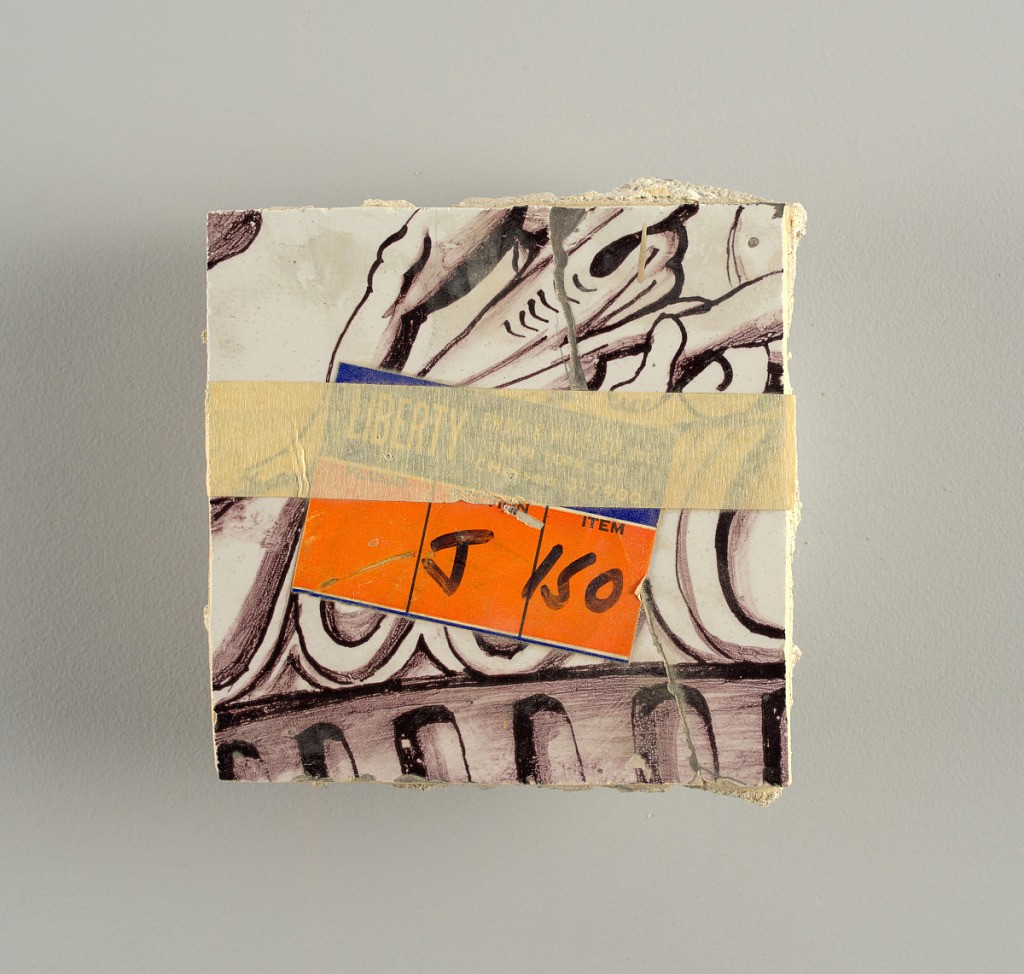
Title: Wall facing
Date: ca. 1725
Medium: tin-glazed earthenware, underglaze
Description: Two vertical rectangles, twenty-three tiles high.  A) Nine tiles wide at top; seven tiles wide at bottom.  B) Ten and one-half tiles wide.

Arabesque design of foliage.  A) with centered figure of Justice under a canopy.  B) with centered urn.